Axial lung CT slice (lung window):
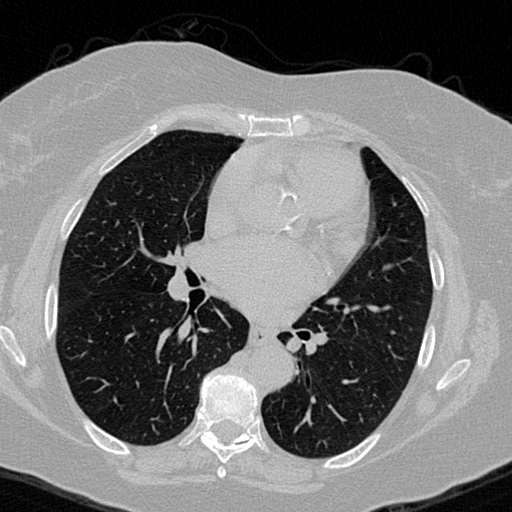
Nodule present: no